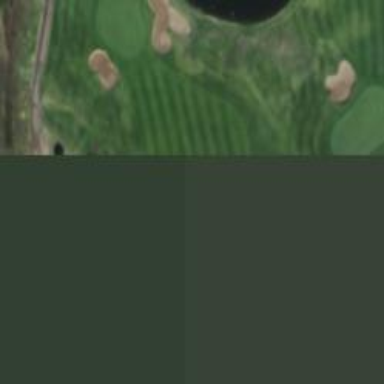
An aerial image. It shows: View of golf hole.